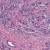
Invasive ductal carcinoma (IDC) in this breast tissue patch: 1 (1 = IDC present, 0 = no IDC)